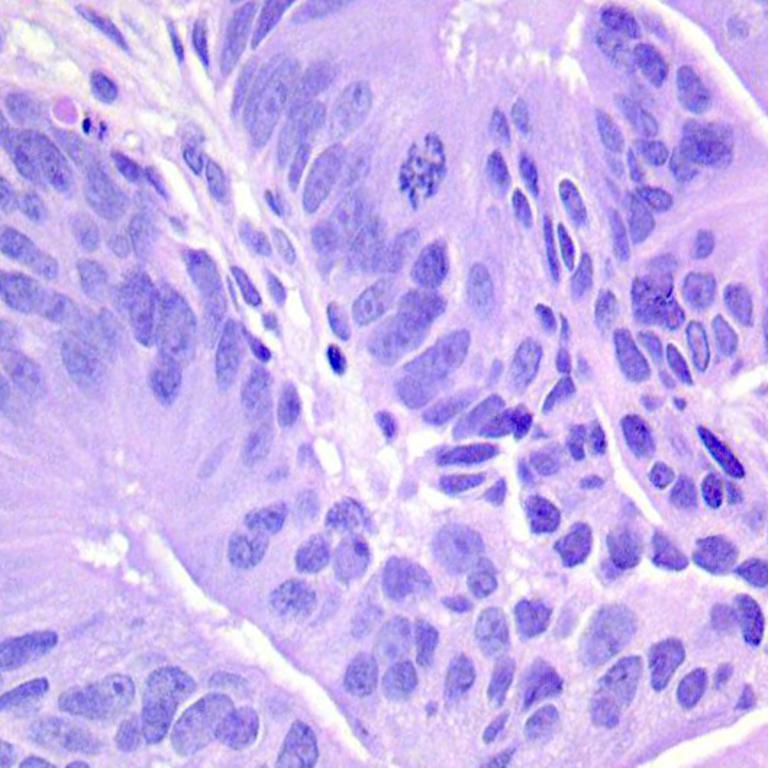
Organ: colon
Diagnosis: adenocarcinomas